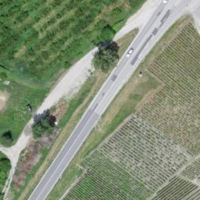
EUNIS habitat code: 53
Species observed at this site:
Cydonia oblonga